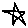
Label: star